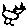
Label: cat